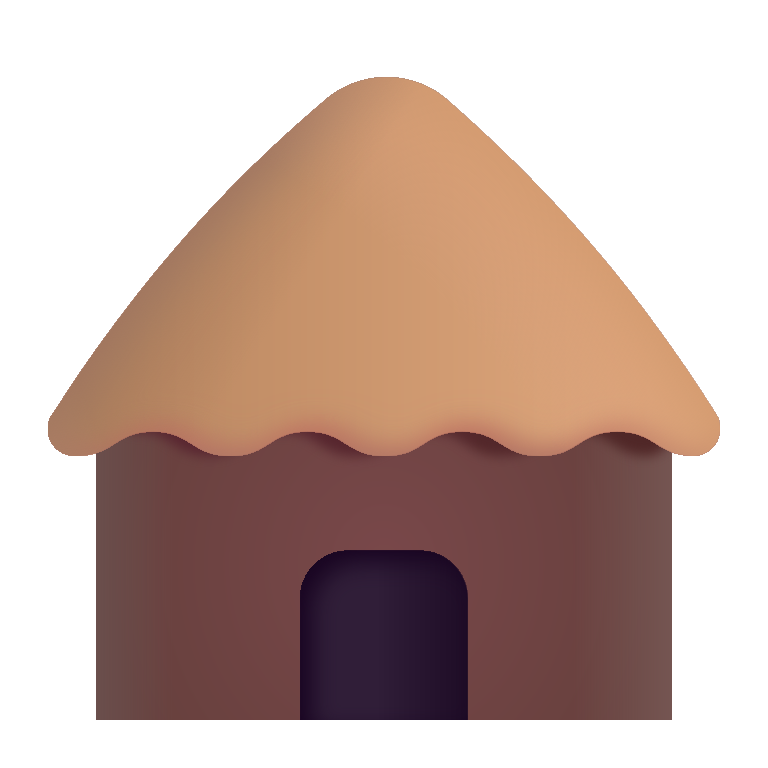
hut color